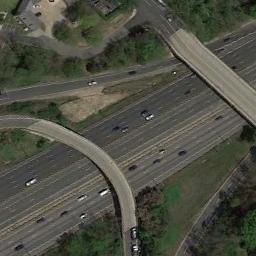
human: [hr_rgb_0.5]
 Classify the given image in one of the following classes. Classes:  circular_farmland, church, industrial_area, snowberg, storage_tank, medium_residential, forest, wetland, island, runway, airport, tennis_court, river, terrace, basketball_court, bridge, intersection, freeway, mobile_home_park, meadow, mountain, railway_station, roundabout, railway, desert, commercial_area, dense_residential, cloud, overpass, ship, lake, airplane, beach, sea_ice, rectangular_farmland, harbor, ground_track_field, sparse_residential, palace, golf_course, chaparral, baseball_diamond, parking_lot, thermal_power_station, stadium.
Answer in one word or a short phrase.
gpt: overpass